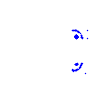
Particle: pion